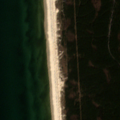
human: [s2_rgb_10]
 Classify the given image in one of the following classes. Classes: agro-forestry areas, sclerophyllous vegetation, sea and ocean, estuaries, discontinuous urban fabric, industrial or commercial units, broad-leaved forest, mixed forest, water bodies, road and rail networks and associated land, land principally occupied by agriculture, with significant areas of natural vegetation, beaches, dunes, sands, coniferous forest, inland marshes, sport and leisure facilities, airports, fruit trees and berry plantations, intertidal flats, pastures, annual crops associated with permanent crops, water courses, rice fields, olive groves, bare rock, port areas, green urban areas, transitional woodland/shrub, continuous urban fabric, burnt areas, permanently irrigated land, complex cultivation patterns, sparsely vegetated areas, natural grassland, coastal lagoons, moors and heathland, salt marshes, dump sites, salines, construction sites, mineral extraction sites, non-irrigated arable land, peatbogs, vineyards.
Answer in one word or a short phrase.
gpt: coniferous forest, mixed forest, beaches, dunes, sands, sea and ocean